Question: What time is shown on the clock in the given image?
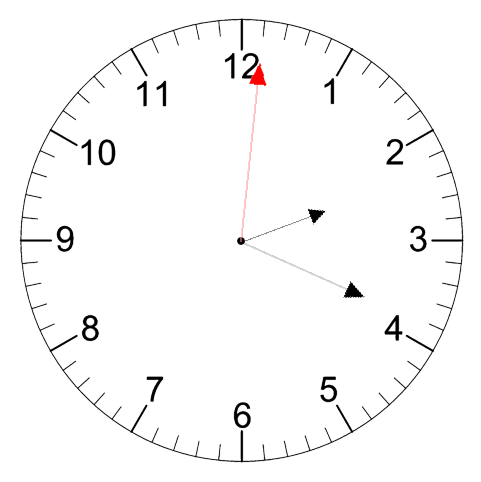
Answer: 02:19:01